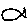
Label: fish